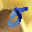
Label: 5